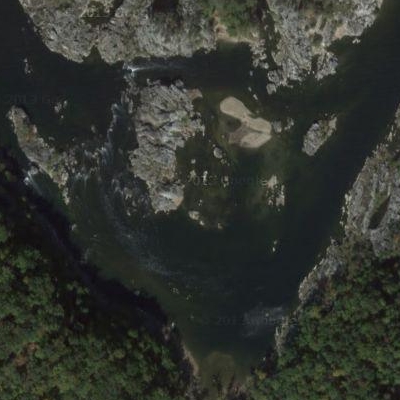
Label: dRiverLake